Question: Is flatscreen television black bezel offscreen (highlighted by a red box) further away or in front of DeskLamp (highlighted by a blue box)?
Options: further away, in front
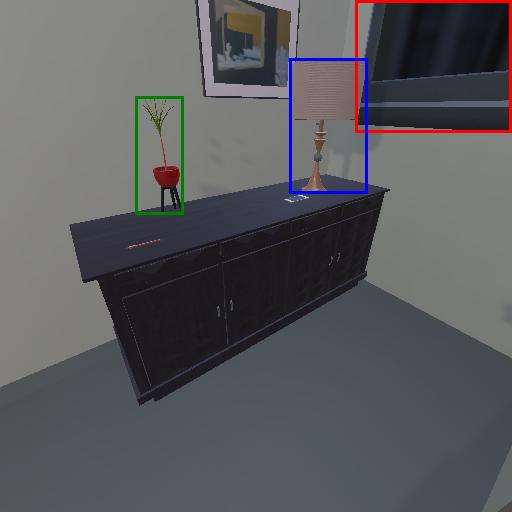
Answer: further away